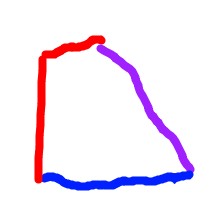
Shape: trapezoid